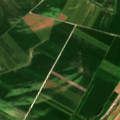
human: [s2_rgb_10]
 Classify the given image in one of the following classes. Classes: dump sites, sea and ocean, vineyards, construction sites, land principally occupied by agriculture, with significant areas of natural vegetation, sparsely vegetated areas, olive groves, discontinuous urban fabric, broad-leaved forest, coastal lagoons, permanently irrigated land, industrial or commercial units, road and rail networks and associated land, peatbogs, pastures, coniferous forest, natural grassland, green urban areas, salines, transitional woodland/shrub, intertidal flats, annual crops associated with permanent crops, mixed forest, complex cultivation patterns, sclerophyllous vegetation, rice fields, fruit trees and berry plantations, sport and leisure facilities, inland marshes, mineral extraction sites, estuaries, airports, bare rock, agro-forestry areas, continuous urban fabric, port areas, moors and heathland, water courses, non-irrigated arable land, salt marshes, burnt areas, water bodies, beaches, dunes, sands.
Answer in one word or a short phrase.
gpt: non-irrigated arable land